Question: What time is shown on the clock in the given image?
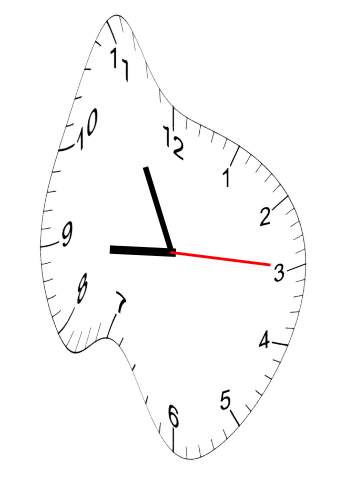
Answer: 08:55:15